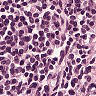
Metastatic tissue present: no